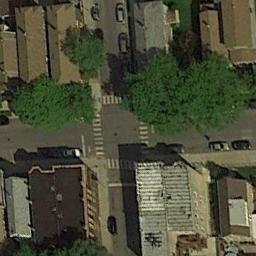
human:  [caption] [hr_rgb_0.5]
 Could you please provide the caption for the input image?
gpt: There are lots of  trees near the intersection .

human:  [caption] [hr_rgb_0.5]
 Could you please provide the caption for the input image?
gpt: An intersection with sparse traffic located in a residential area with some trees .

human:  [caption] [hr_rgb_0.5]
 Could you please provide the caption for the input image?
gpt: There are some big trees above the intersection .

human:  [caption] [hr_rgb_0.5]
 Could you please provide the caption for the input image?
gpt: There are many houses with brown roofs and many trees around the intersection .

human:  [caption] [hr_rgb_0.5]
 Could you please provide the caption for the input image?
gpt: There are some green trees and brown buildings beside the intersection .